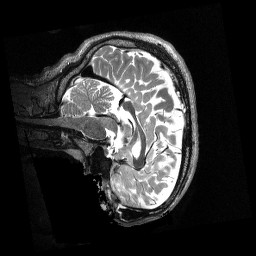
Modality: T2w
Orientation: sagittal
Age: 21
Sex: male
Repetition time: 3.2 s
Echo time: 0.563 s